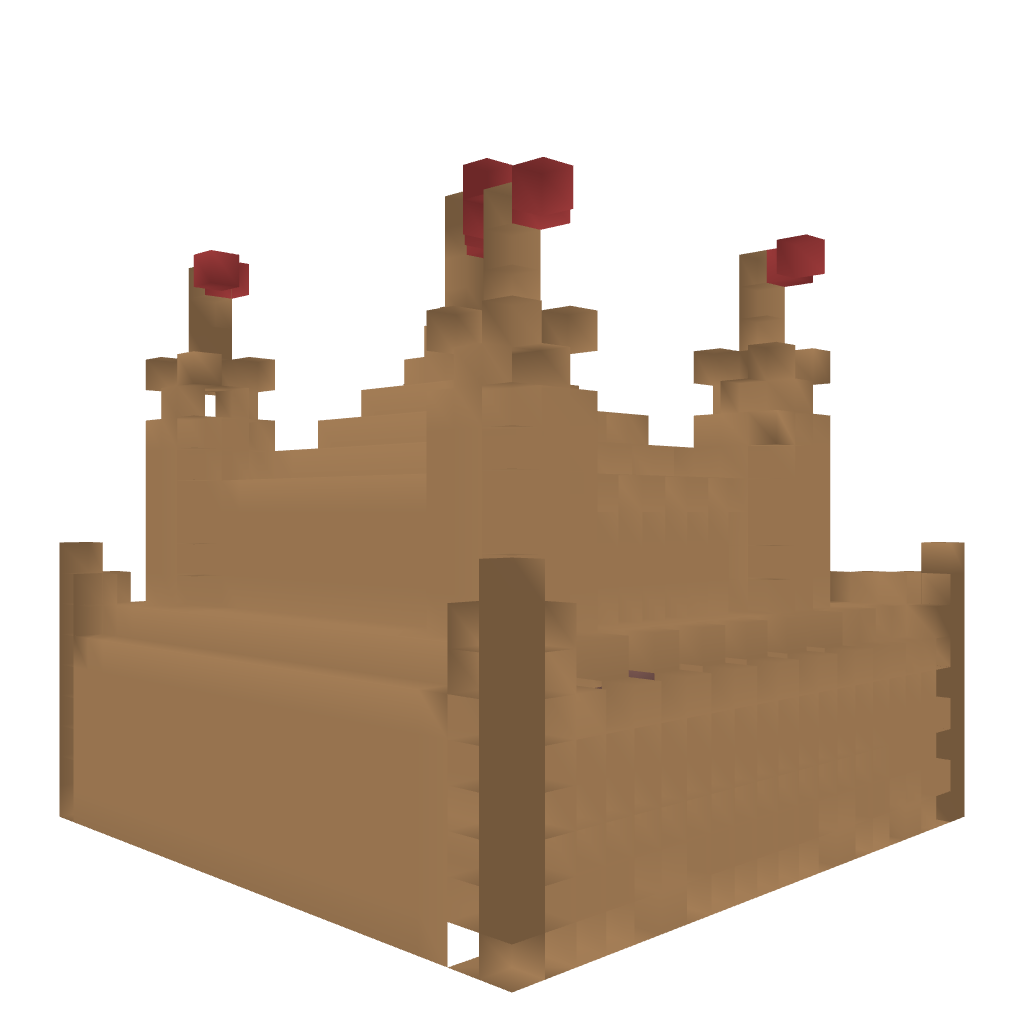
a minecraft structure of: easy castle good quality